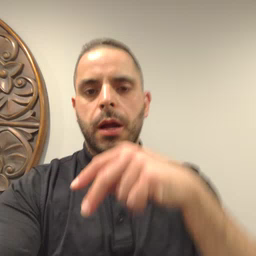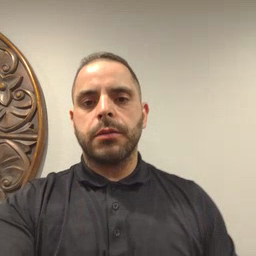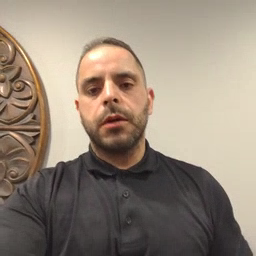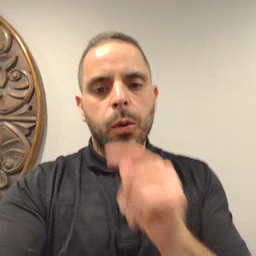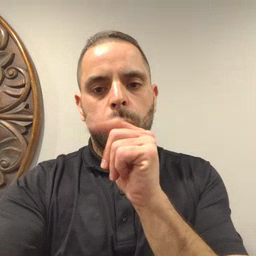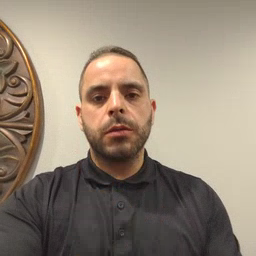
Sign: who